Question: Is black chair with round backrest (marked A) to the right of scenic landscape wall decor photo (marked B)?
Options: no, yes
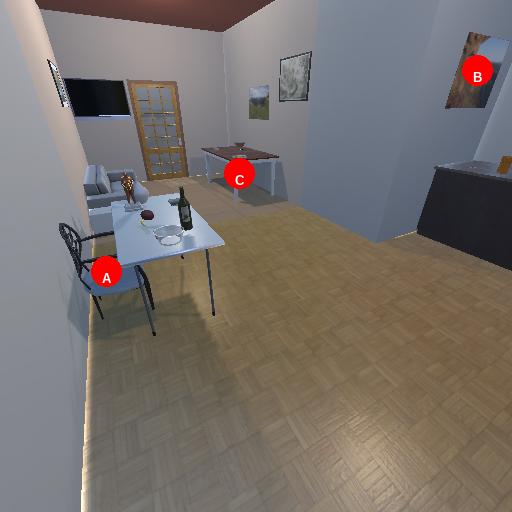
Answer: no